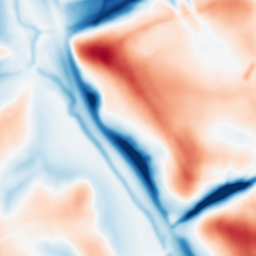
Category: multiscale
Decomposition family: dog_multiscale
Decomposition parameters: sigma_ratio: 1.6
n_scales: 5
base_sigma: 2
Upsampling method: cubic_catmull_rom
Upsampling parameters: scale: 8
Upsampling scale: 8